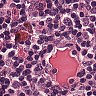
Metastatic tissue present: no